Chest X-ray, AP view. Patient: 33 years old, sex M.
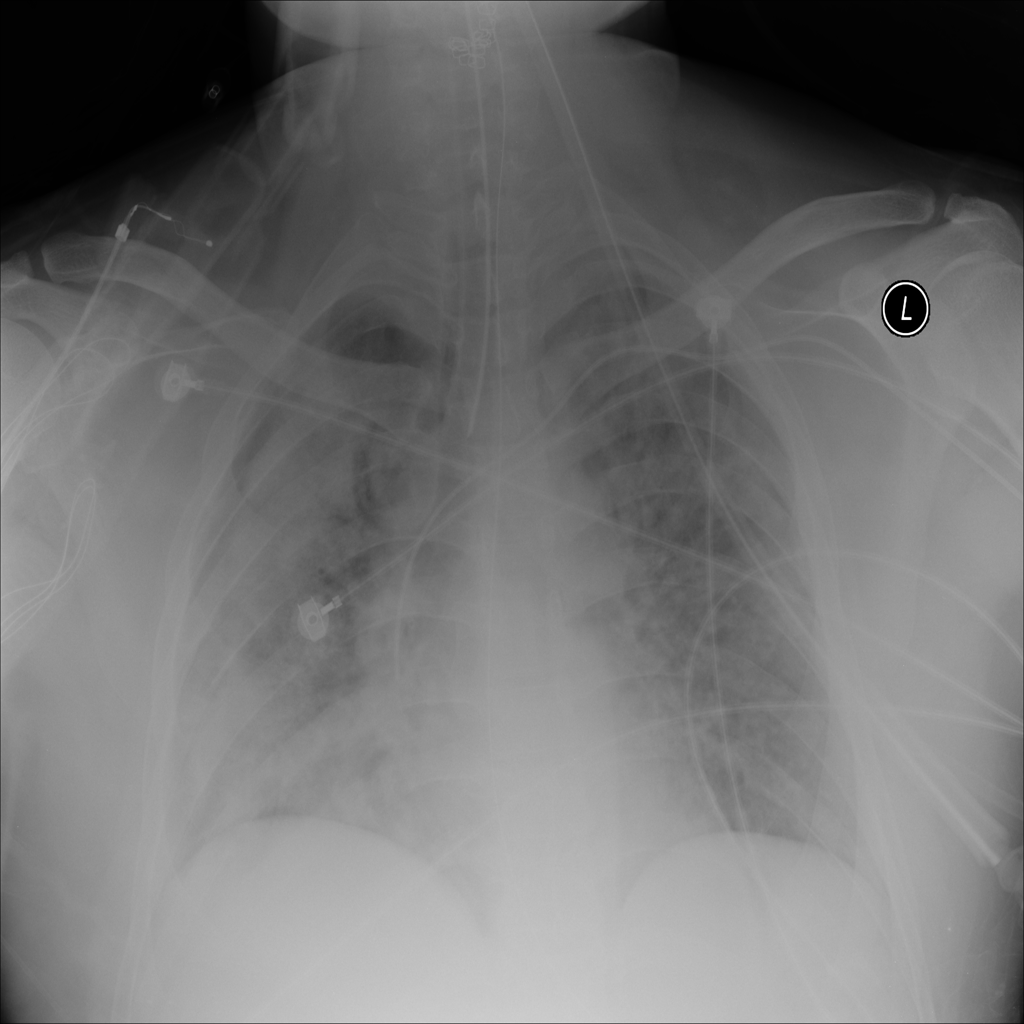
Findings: Infiltration